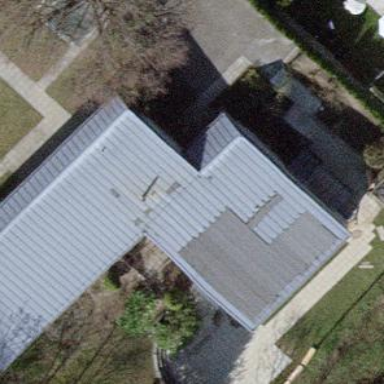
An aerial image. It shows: Kindergarten building.